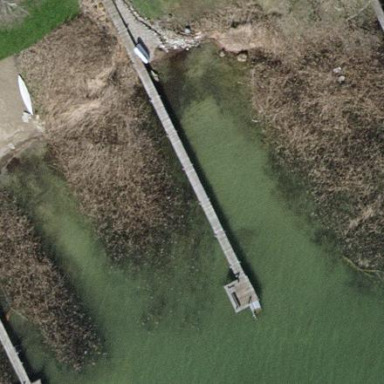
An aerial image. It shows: Man-made pier.